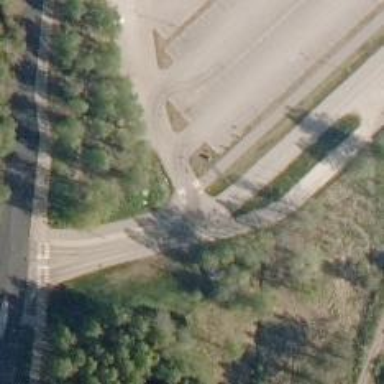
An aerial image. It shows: Uncontrolled road crossing.